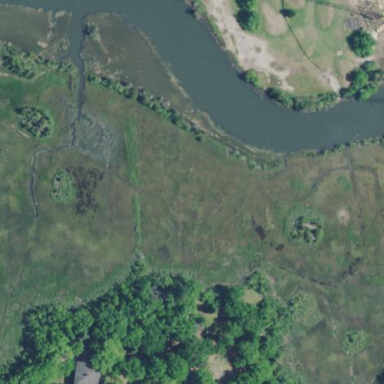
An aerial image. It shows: Marshy wetland area.